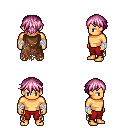
a pixel art fantasy rpg character, male body template, human, tanned skin, brown tattered cape, red pants, pink short bangs hairstyle, white cloth bandages, four views (front, back, left, right), 2x2 character sprite sheet, small pixel art, hard edges, no anti-aliasing